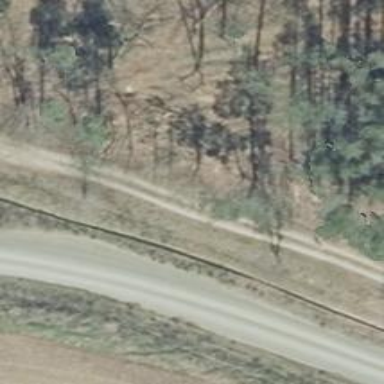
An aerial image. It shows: Track road with grade4 tracktype.